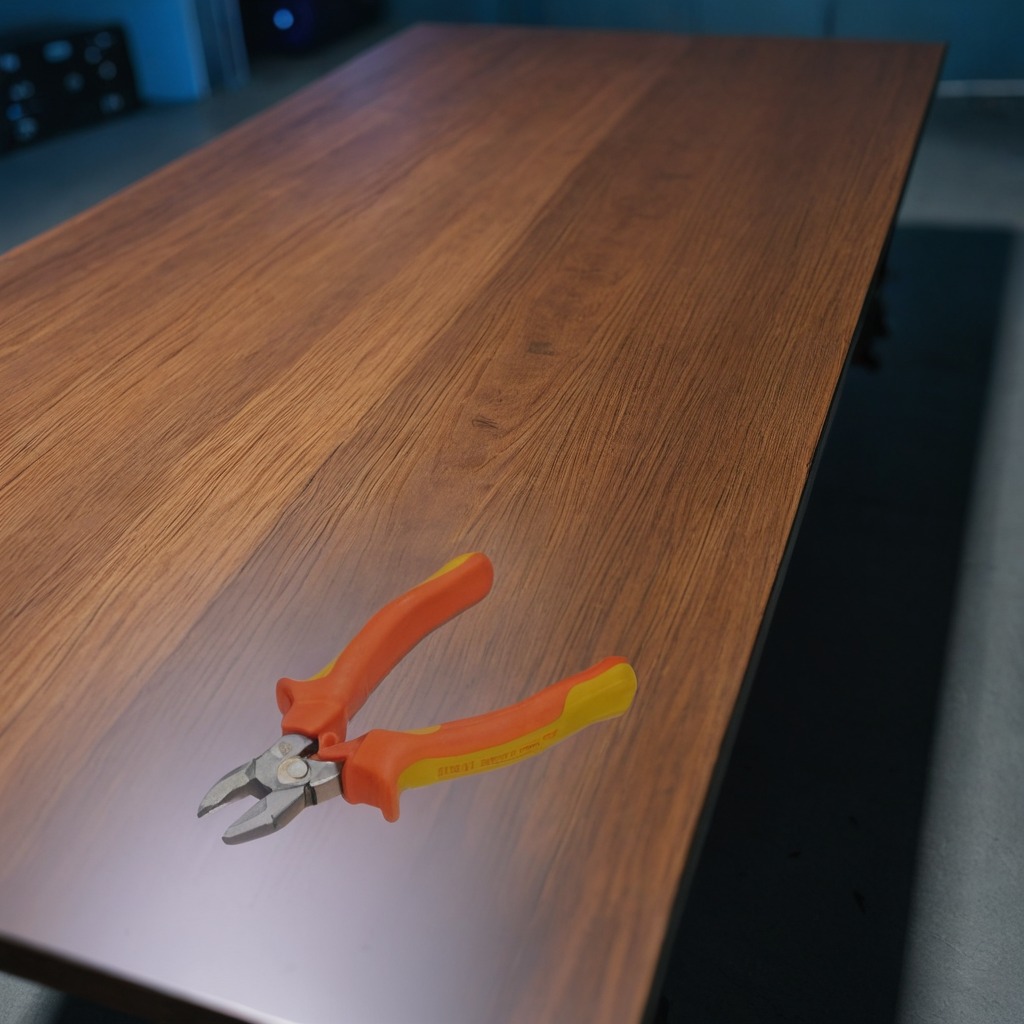
A plier is lying on the old table.